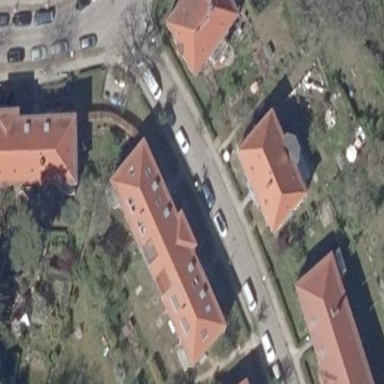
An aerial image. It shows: Historic building with apartments. It has hipped roof made of red roof tiles.